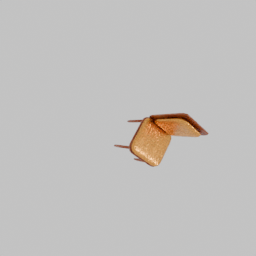
Label: furniture